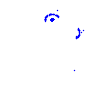
Particle: kaon